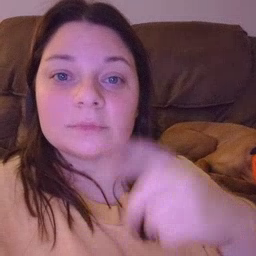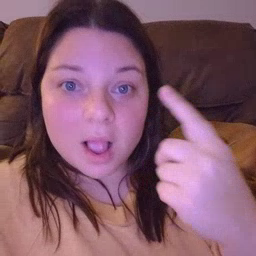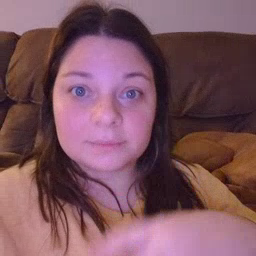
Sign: eye